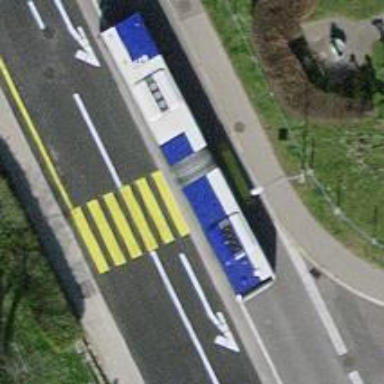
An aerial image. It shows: Uncontrolled road crossing with pedestrian island.